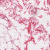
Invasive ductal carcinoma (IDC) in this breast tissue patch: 0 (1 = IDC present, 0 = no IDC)